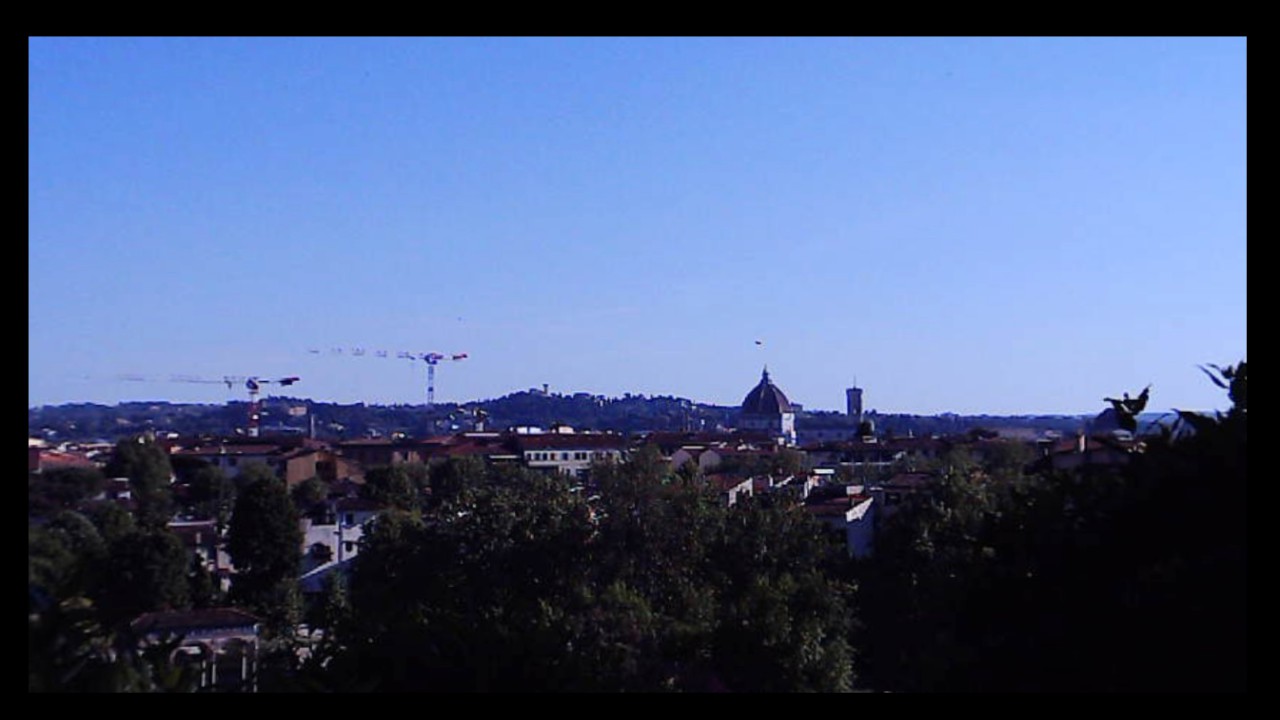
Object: Betafpv air75